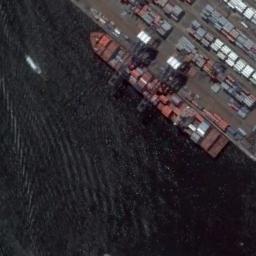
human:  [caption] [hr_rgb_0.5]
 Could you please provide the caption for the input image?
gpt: An orange-red container ship docked at the dock, With large containers on the dock .

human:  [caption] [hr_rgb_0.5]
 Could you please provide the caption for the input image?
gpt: There is a ship next to many containers .

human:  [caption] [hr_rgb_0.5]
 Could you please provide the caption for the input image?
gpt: The cargo ship full of containers is docked at the container terminal and another white boat is sailing next to it .

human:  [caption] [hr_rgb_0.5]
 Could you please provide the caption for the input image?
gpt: There is a ship in the black water on the shore .

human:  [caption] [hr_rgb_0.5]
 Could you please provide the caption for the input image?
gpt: The ship is on the harbor with many containers .